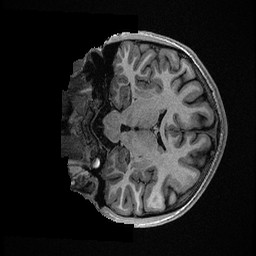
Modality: T1w
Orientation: coronal
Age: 19
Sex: male
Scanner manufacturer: ge
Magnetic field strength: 3 T
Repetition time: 0.006952 s
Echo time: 0.00292 s